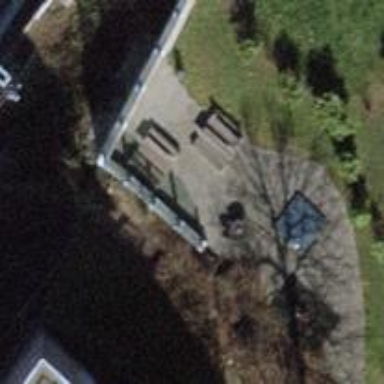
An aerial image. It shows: Picnic table located in leisure land area.